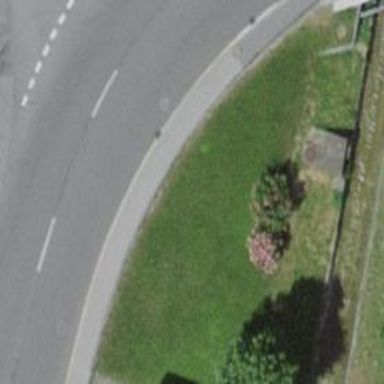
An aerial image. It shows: Bus stop with platform for public transport.